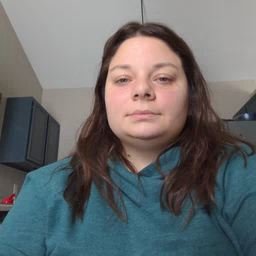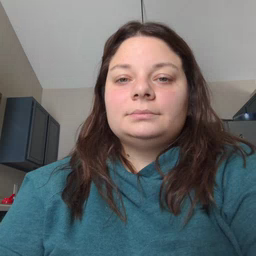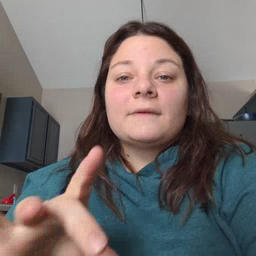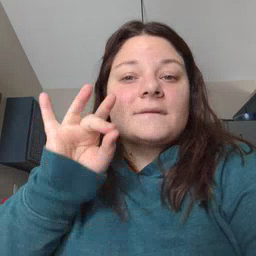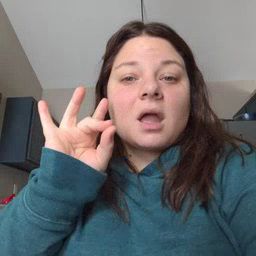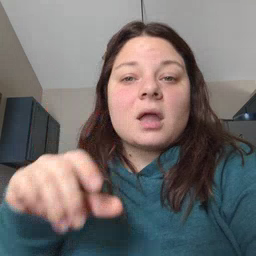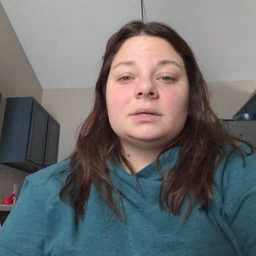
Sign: find